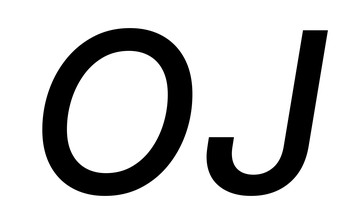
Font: Inter-Italic_Medium_Italic